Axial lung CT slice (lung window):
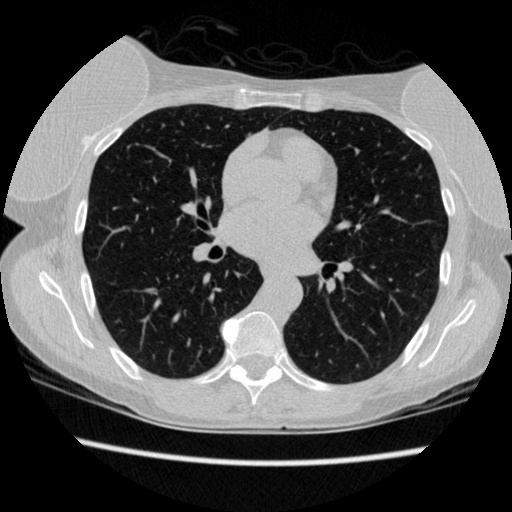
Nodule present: no